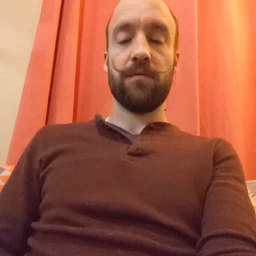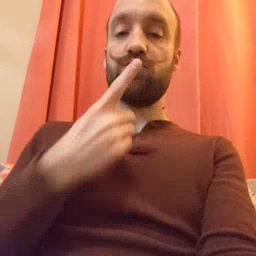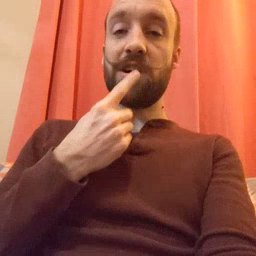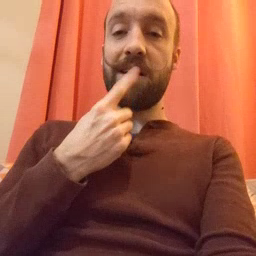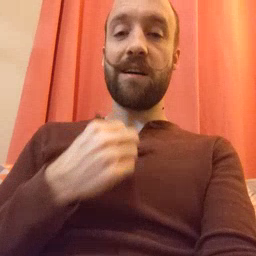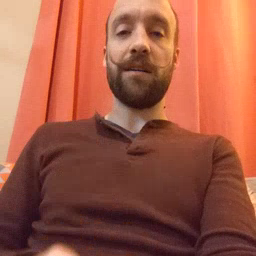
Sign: red